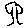
Label: tree